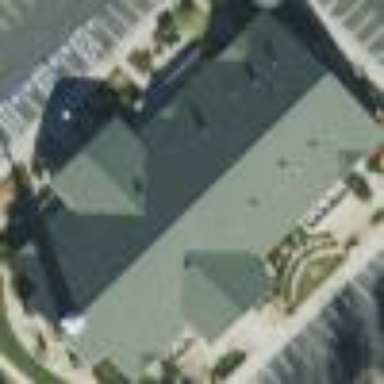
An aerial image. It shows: Building.